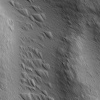
Atmospheric dust classification: not_dusty